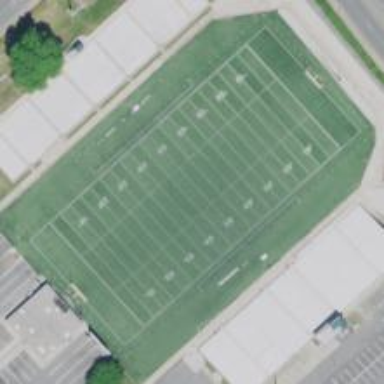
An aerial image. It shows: American football pitch.